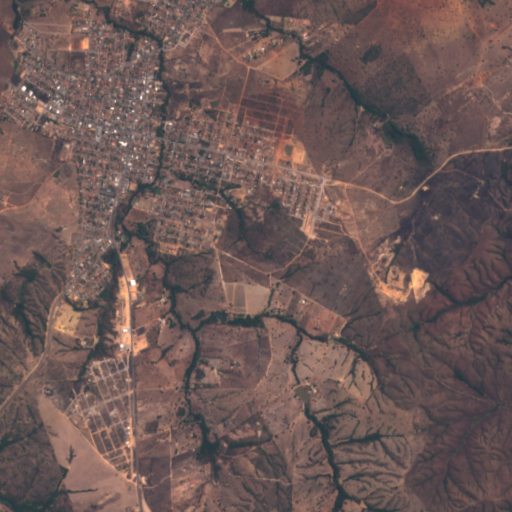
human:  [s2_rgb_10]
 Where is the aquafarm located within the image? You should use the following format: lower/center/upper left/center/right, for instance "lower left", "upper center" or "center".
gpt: The aquafarm is located in the center left of the image.
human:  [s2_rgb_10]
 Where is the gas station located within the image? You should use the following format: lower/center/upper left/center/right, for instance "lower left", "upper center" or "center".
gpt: The gas station is located in the upper left of the image.
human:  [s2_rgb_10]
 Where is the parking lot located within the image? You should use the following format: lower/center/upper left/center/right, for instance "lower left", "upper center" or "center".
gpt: The parking lot is located in the upper left of the image.
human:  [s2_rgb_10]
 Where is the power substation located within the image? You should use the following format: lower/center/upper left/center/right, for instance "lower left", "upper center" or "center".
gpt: The power substation is located in the center left of the image.
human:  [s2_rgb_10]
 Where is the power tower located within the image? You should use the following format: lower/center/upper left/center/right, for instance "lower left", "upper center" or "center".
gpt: The power tower is located in the center left of the image.
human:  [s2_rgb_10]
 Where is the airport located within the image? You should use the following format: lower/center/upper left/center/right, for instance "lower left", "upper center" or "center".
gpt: There is no airport in the image.